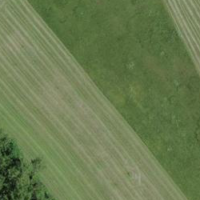
EUNIS habitat code: 25
Species observed at this site:
Primula veris